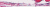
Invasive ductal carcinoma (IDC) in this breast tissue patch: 0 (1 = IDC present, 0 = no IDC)